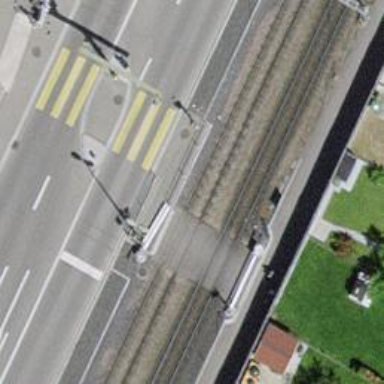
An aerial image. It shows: Railway crossing.